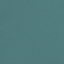
Land use / land cover class: SeaLake